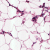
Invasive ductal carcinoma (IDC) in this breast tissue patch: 1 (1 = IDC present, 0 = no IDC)